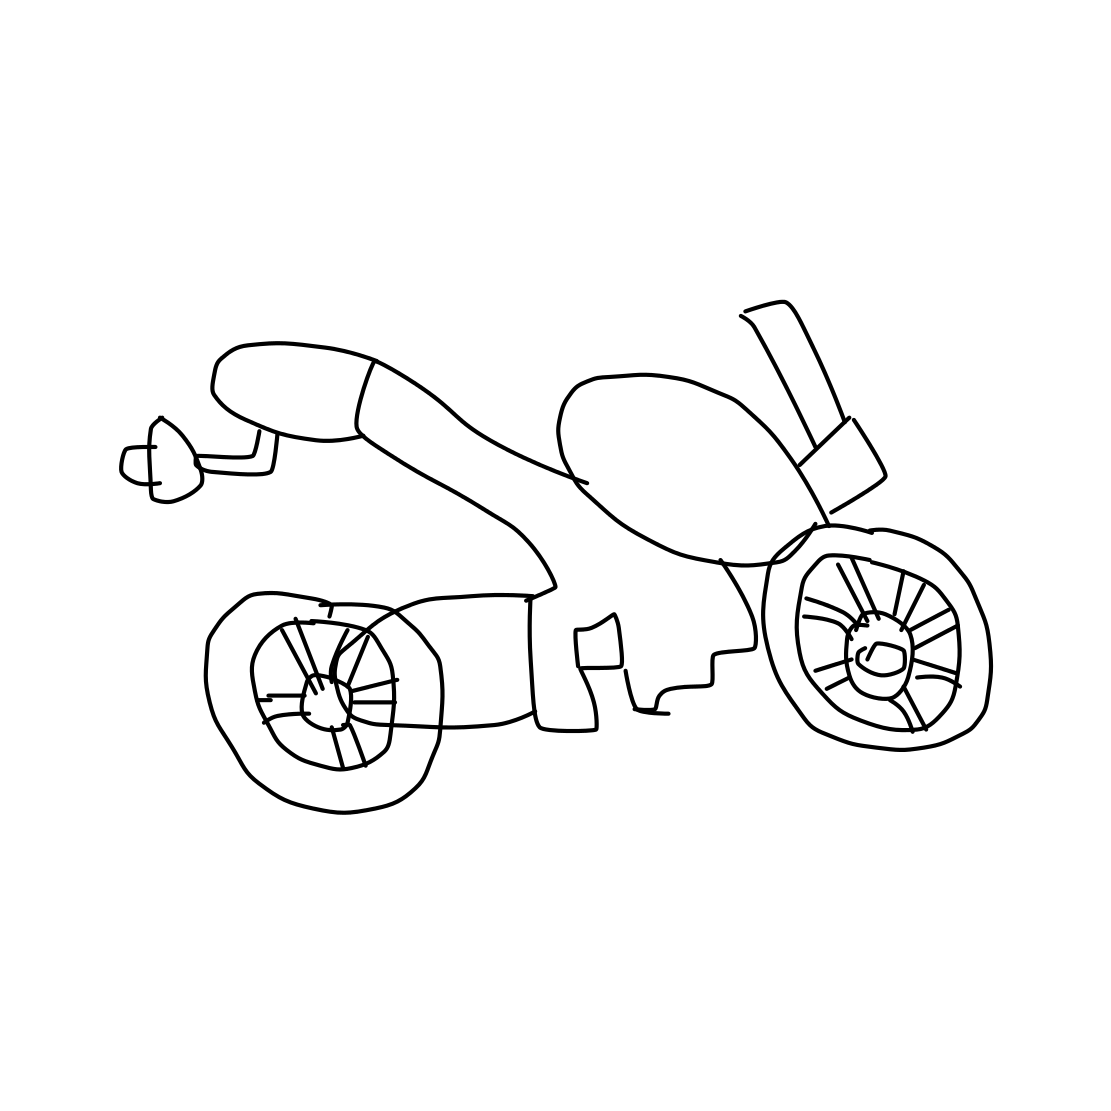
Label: motorbike